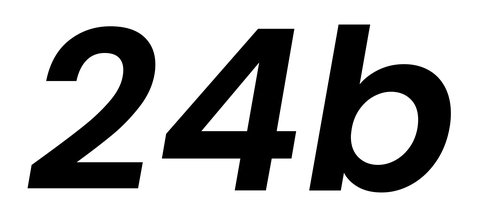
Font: Poppins-SemiBoldItalic